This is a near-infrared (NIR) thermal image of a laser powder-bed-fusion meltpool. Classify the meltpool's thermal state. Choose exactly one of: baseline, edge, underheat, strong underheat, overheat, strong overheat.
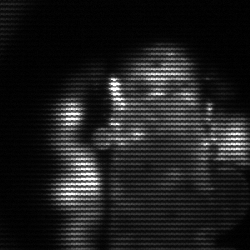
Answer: strong underheat